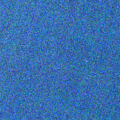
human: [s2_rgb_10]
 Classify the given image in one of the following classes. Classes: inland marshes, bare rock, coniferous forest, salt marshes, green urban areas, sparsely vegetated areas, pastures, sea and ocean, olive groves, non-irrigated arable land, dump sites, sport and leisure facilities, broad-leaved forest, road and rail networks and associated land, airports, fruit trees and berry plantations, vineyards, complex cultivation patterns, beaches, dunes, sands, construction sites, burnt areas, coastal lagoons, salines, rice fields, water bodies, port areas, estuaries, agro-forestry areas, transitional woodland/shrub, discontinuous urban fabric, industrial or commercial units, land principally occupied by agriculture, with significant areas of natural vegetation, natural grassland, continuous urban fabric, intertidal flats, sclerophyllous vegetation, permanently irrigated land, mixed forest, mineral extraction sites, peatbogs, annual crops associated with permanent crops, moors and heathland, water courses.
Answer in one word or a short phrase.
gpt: water bodies